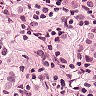
Metastatic tissue present: yes